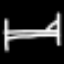
Label: bed